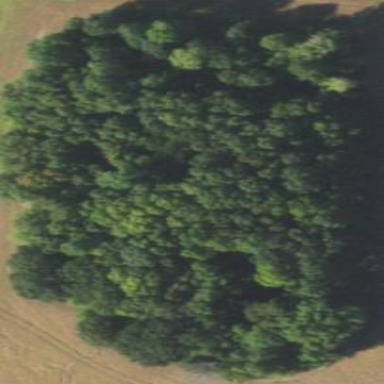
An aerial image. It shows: Serene woodland landscape.